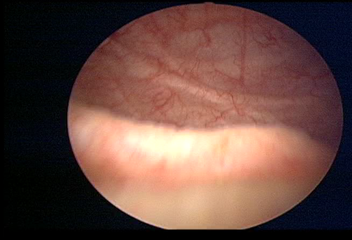
Modality: WLC
Class: Normal mucosa
Bladder cancer association: No